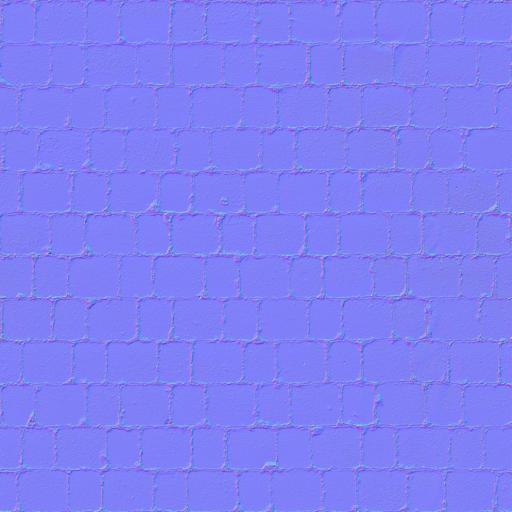
paving stones